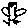
Label: bird